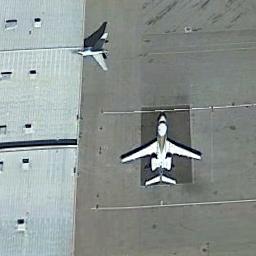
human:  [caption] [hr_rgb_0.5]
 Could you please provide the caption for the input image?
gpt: Two airplanes are parked on the open place .

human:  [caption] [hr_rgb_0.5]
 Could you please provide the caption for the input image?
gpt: Two planes of different sizes are parked on a clearing, With many buildings next to the plane .

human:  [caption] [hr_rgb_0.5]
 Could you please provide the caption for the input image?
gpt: A small plane and a big plane parked in different directions on the open area .

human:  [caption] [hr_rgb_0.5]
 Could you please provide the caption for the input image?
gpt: The larger aircraft parked in the center of the dark plot, And the smaller aircraft parked at the junction of the two plots .

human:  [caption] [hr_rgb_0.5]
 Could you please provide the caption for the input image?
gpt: Two planes are in the parking lot .